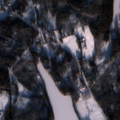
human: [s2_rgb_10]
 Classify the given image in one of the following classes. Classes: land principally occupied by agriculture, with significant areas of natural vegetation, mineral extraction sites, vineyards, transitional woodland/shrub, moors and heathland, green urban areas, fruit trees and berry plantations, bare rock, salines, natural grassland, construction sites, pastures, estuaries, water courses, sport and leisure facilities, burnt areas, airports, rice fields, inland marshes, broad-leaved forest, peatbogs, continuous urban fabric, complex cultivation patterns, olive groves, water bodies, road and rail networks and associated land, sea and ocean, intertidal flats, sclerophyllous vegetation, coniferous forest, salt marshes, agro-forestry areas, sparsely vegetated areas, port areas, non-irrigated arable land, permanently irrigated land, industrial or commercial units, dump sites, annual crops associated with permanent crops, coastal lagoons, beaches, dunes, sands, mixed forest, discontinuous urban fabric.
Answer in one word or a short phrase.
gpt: coniferous forest, mixed forest, transitional woodland/shrub, water bodies